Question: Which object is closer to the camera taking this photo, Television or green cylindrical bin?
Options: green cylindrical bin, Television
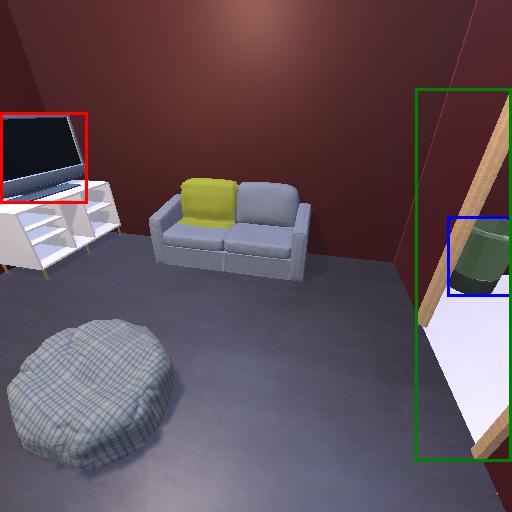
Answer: green cylindrical bin